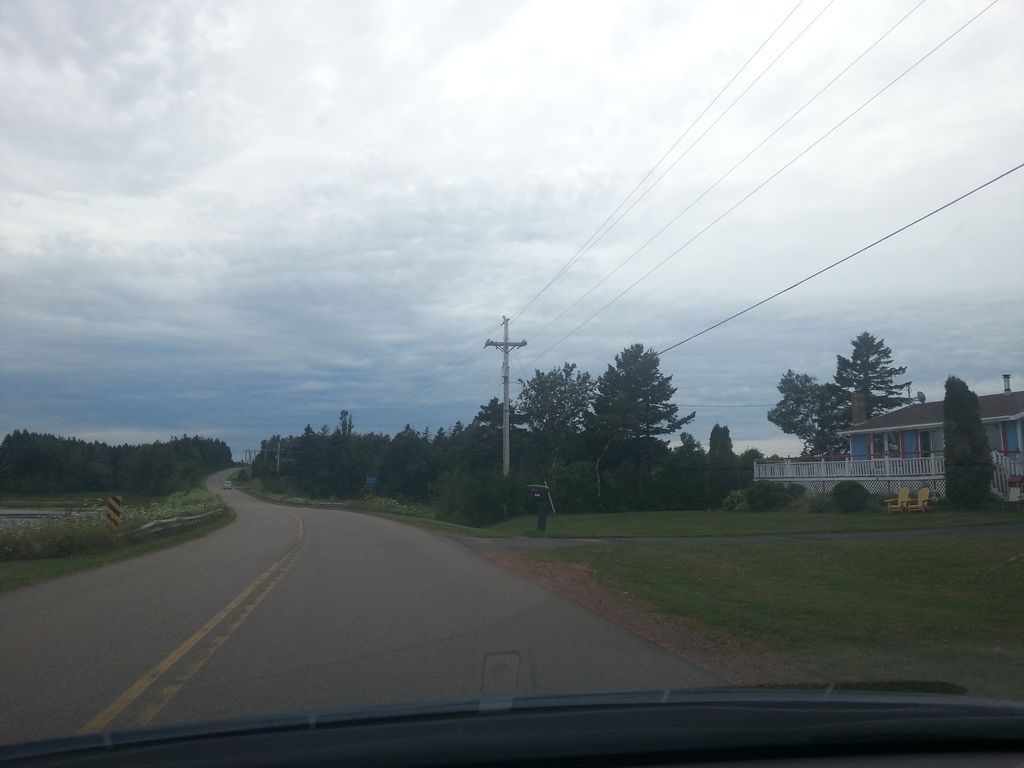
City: charlottetown